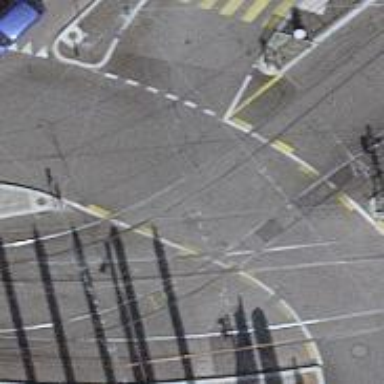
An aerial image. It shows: Tram level crossing on the railway.